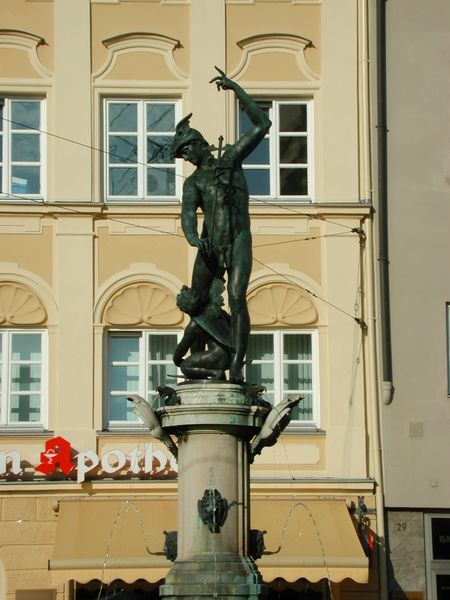
Titel: Merkurbrunnen in Augsburg
Künstler: Adriaen de Vries
Standort: Augsburg, Moritzplatz (EU - D - B)
Schlagwörter: flügel, hand, kopf, mann, nackt, wasser, sitzen, stadt, ausschnitt, fenster, hut, köpfe, säule, blick, haus, gesichter, kappe, arm, sockel, stein, figur, standfigur, kind, brunnen, engel, putte, skulptur, statue, stab, platz, muskeln, bronze, plastik, knie, foto, schild, kreuz, denkmal, regenrinne, hocken, kupfer, helm, gestus, heiliger, fontäne, hermes, merkur, amor, david, bote, ensemble, markise, ausgezogen, apotheke, donatello, strohl, vries, statue bronze, stadtbrunnen